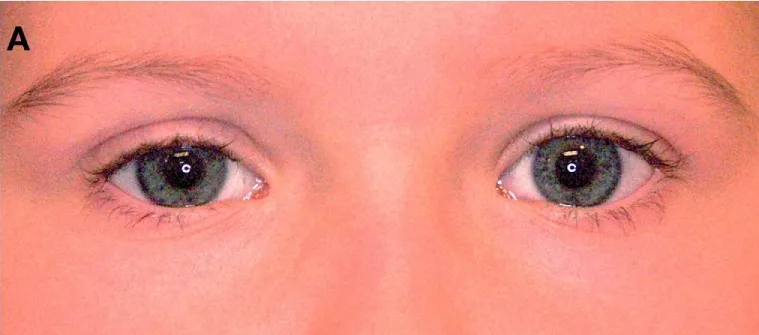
The upper photograph (B) shows poor levator function in upgaze on the right and normal elevation of both eyes.
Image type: medical_photograph (other_medical_photograph)